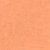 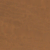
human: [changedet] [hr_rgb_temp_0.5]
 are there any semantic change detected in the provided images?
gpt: No change was made.